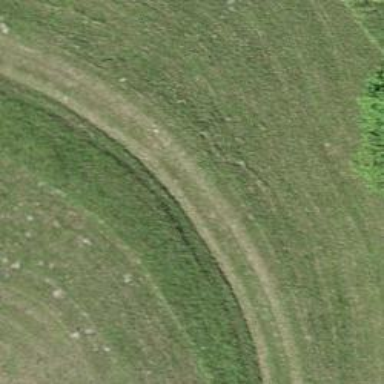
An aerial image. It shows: Track with very rough surface.